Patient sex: M
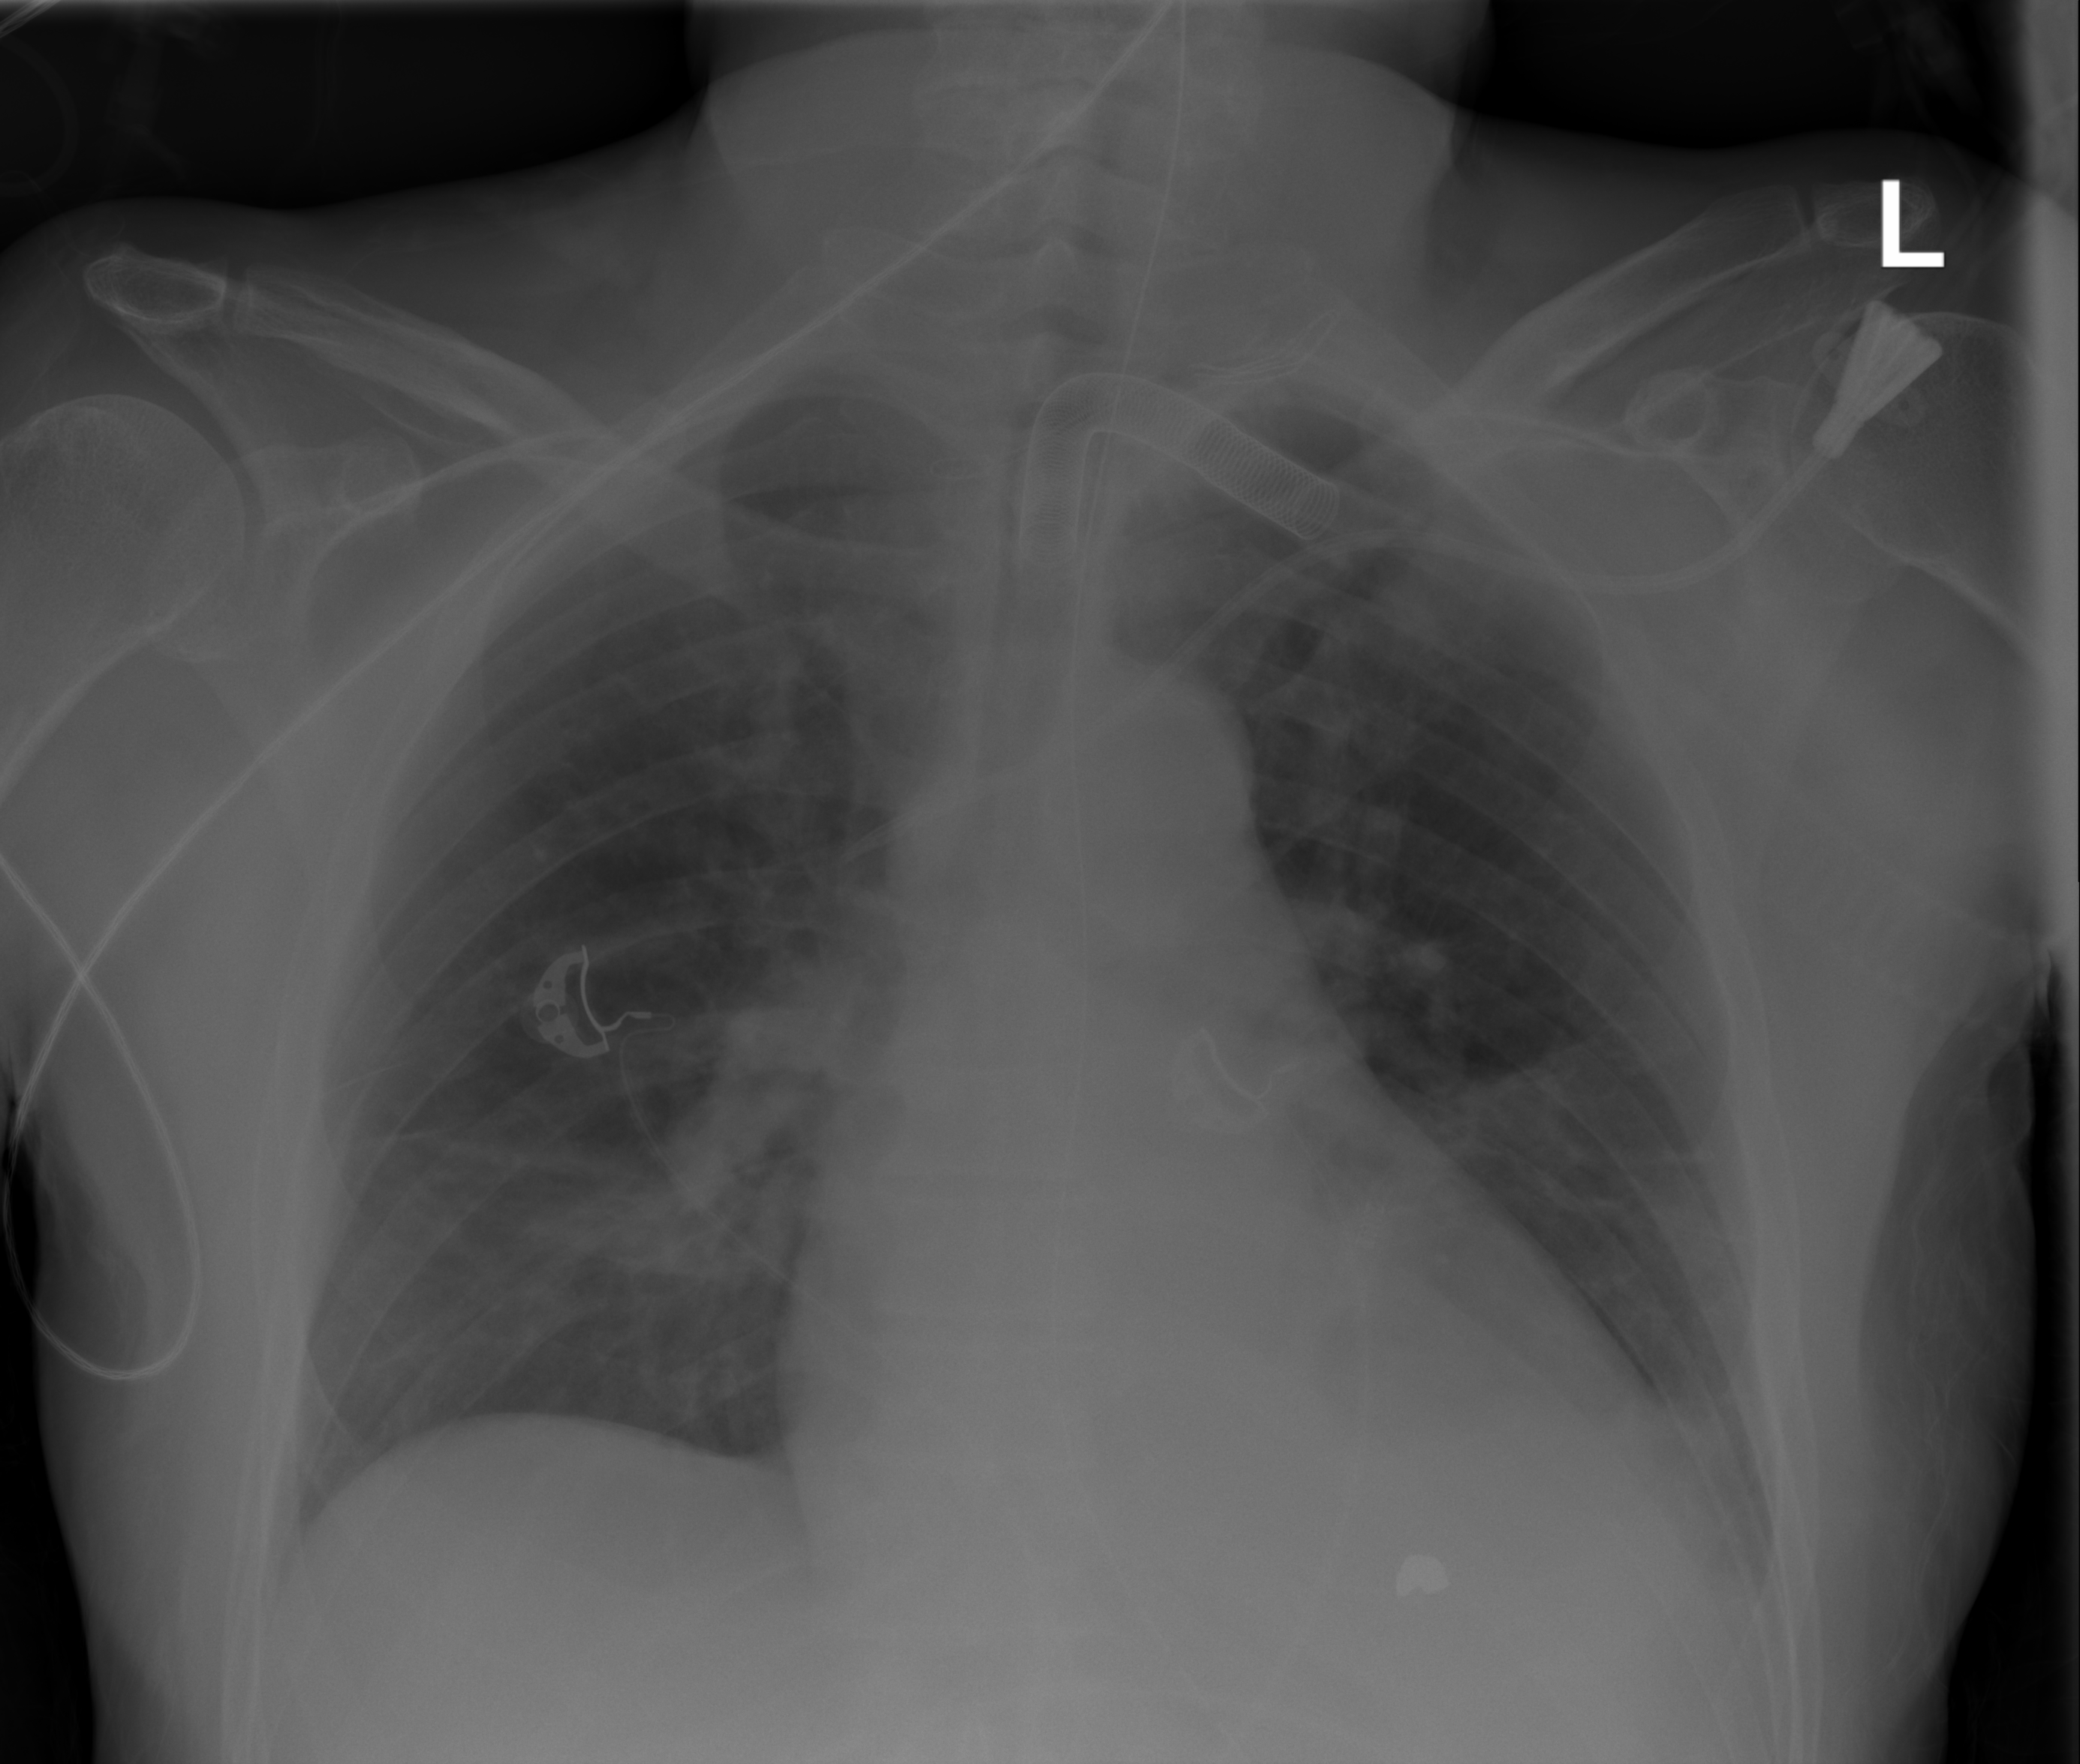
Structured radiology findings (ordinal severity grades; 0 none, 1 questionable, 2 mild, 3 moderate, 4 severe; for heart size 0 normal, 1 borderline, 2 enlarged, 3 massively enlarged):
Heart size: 2
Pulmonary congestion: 0
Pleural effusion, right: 0
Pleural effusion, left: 2
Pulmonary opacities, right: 0
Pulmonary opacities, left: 0
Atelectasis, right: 0
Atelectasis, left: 2